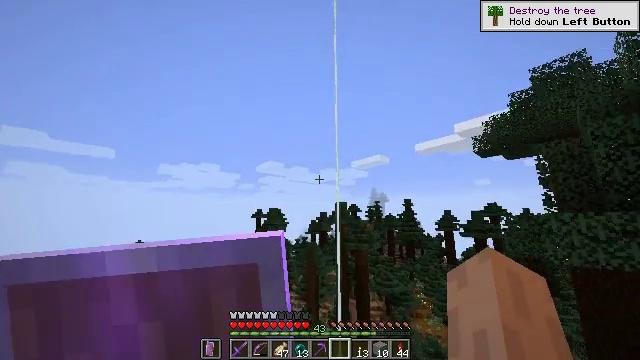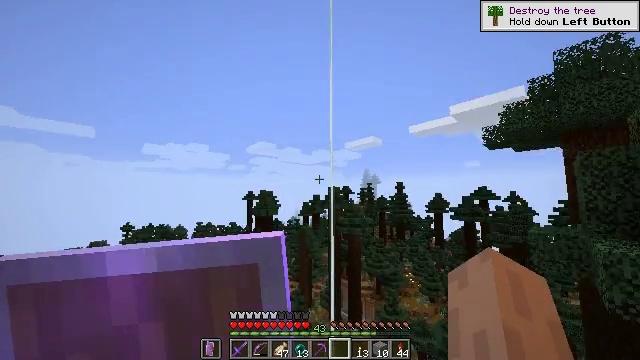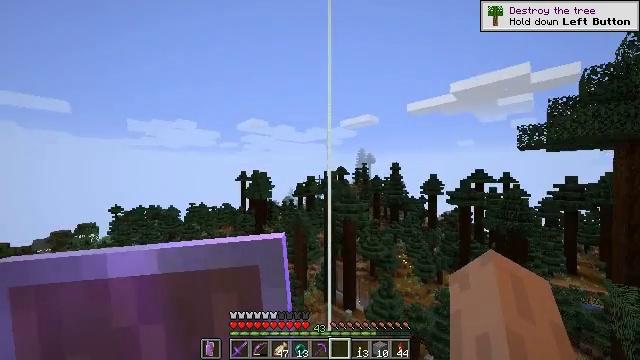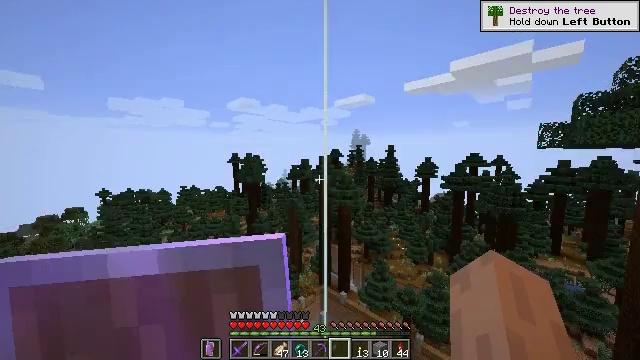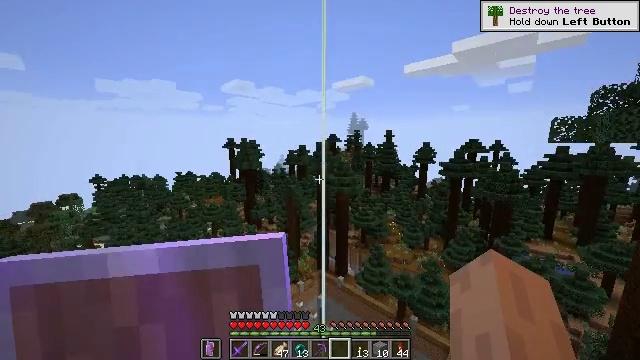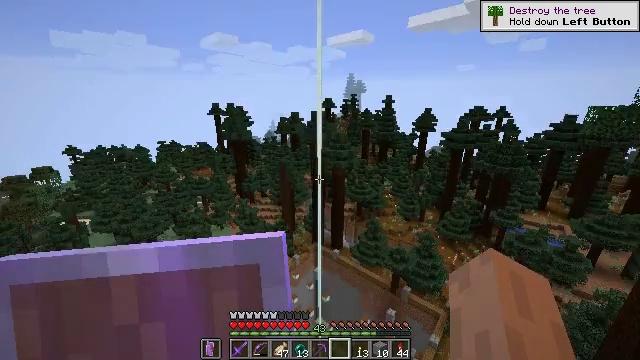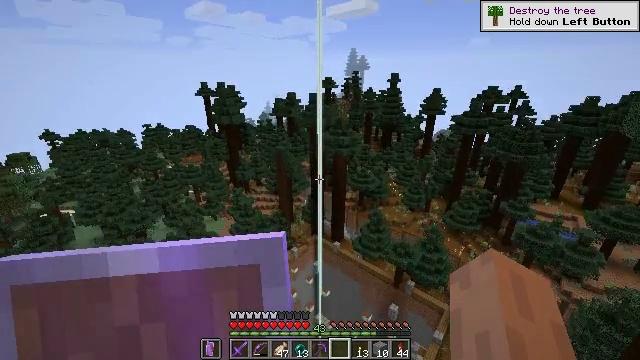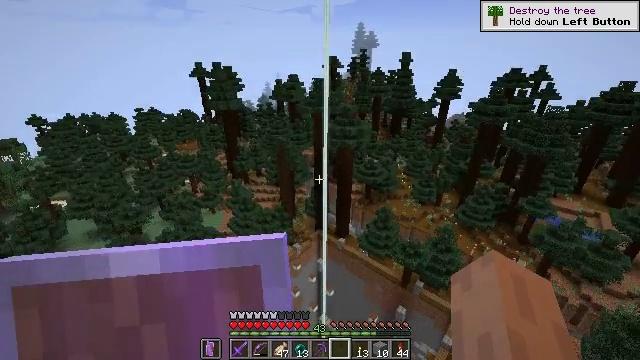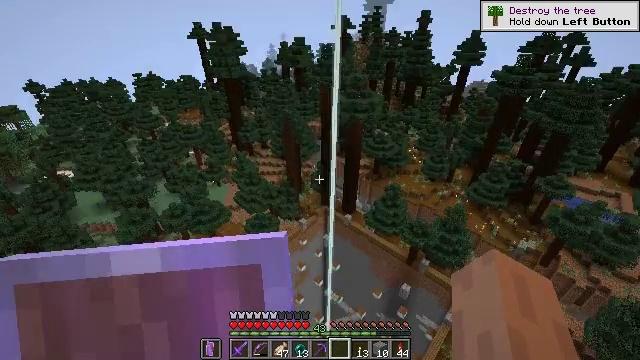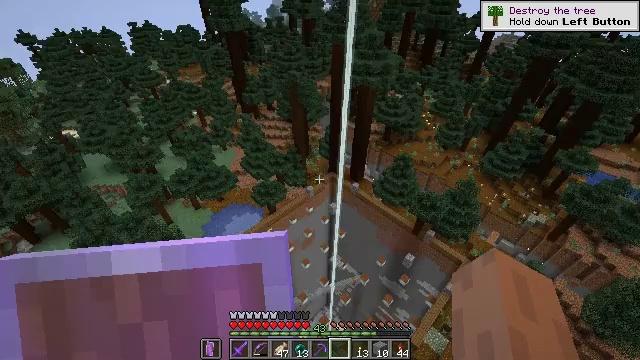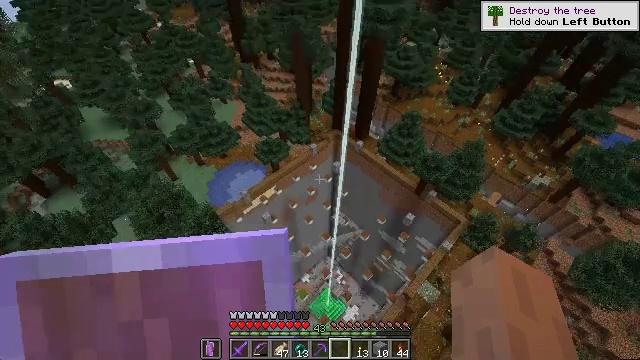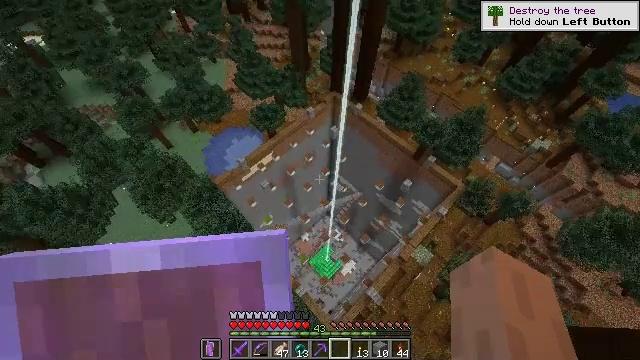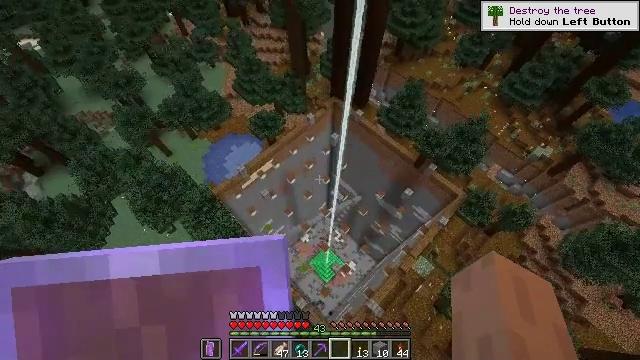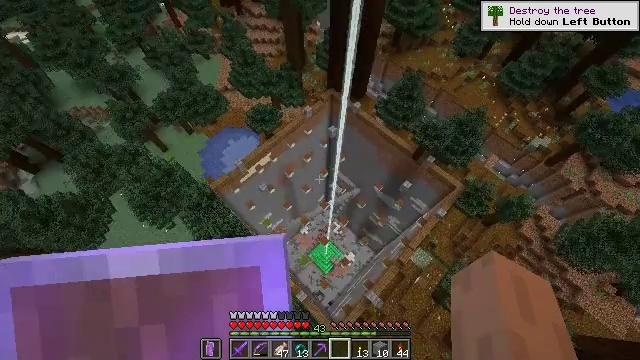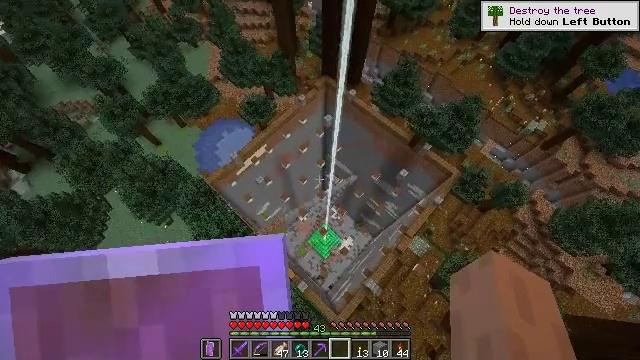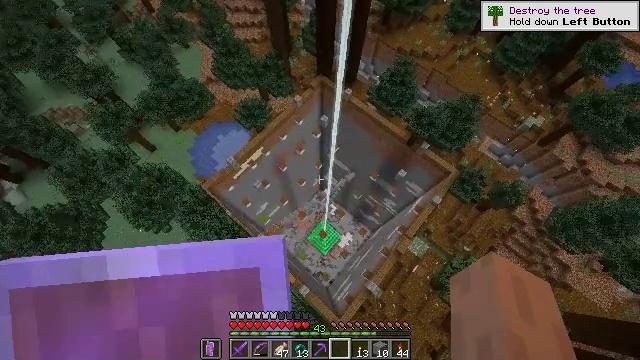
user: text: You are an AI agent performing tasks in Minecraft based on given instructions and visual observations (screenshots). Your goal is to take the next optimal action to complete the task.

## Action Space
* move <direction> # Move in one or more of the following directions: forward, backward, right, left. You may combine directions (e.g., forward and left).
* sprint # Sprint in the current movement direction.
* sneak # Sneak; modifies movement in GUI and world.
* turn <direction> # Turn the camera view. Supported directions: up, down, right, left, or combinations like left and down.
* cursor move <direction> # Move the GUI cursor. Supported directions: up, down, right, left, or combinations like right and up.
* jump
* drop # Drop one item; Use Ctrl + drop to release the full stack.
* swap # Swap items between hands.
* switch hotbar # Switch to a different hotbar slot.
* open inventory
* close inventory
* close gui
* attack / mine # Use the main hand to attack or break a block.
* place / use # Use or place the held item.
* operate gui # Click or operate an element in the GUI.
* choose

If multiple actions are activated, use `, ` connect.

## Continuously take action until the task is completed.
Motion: motion action
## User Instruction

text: Kill the slime.
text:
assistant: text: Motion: move forward, turn right and down
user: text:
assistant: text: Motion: move forward, turn right and down
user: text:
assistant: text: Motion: move forward, turn right and down
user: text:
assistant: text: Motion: turn down
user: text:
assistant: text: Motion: turn right and down
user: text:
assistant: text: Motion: turn down
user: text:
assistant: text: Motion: turn down
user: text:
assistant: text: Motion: turn left and down
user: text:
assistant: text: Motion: turn left and down
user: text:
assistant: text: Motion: turn left and down
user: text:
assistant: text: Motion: turn down
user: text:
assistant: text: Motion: no_op
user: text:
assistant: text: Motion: turn down
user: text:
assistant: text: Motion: turn right and down
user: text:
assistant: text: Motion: turn right and down
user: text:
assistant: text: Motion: no_op
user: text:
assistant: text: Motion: no_op
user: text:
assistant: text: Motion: no_op
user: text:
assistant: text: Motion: no_op
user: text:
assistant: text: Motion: no_op
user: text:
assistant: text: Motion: no_op
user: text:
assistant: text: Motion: no_op
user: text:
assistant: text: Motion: no_op
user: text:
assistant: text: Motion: no_op
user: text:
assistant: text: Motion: no_op
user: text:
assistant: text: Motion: no_op
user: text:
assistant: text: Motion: turn right
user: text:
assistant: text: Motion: no_op
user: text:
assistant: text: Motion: turn right
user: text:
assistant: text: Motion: turn right